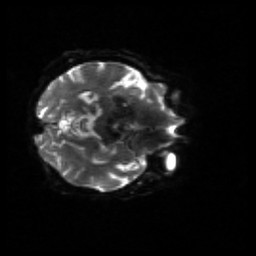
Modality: sbref
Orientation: axial
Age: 78
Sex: female
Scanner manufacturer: siemens
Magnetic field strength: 3 T
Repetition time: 4.71 s
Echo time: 0.0906 s